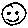
Label: smiley face